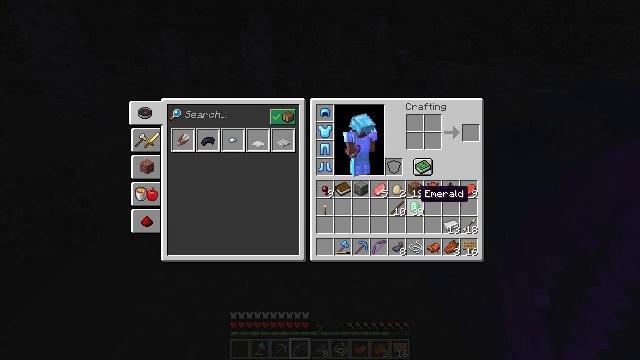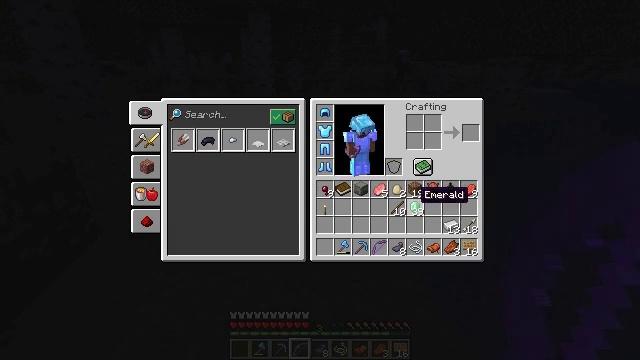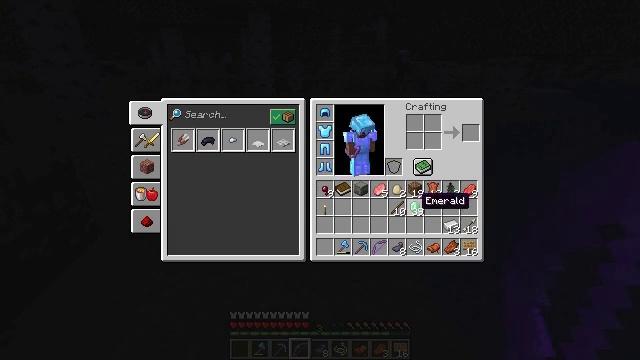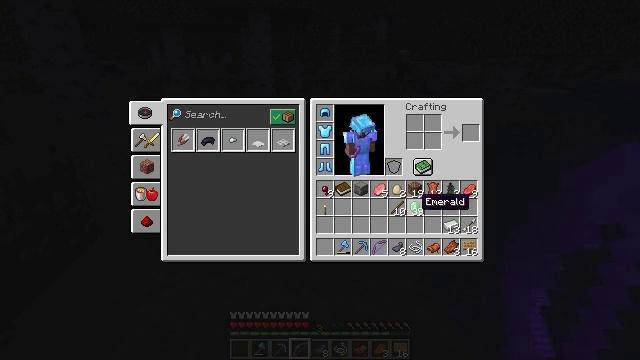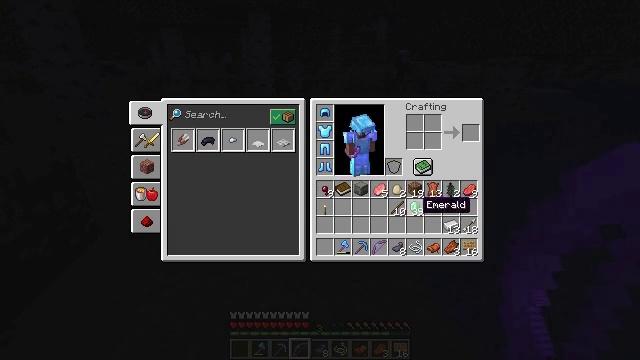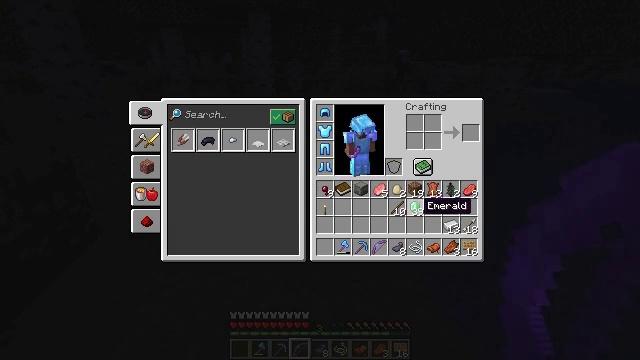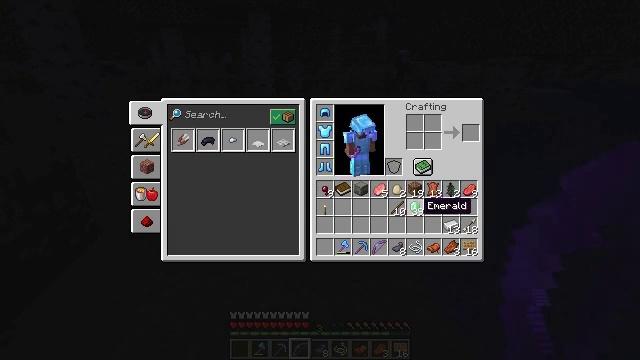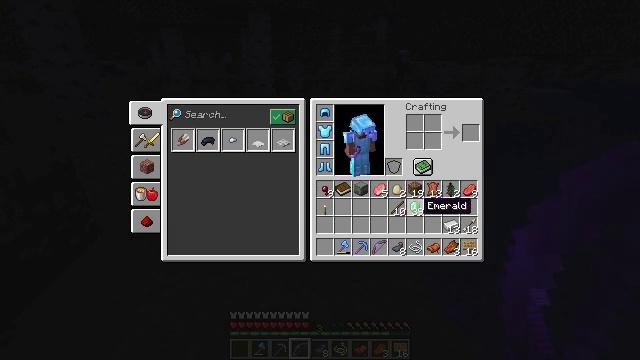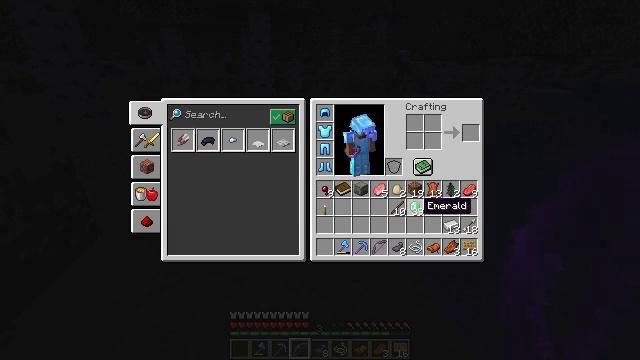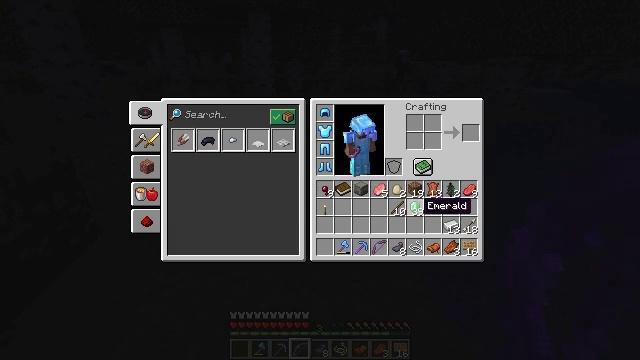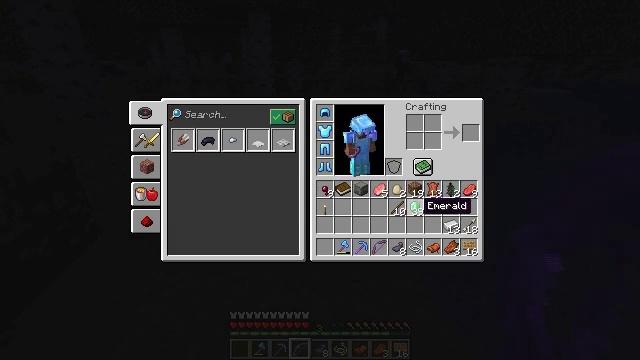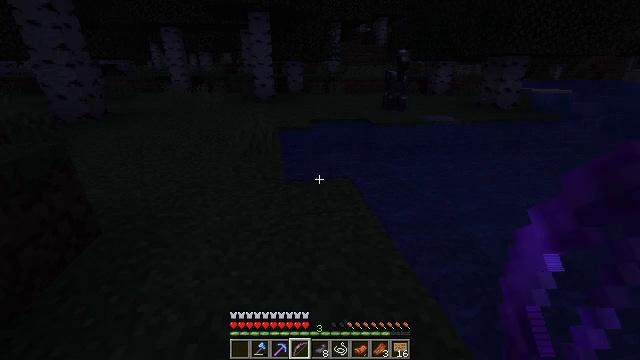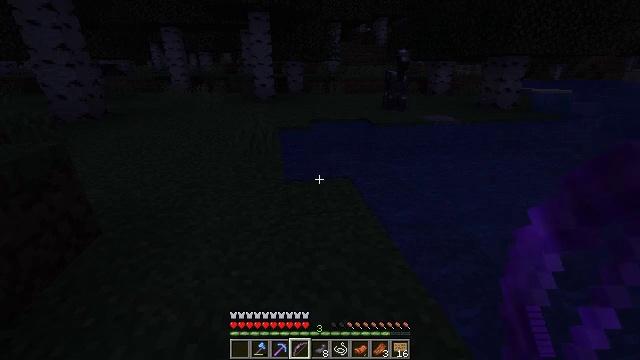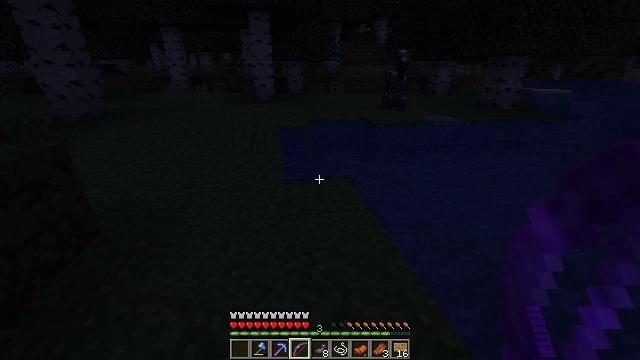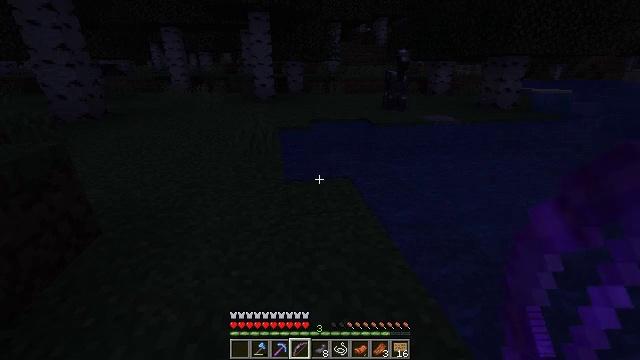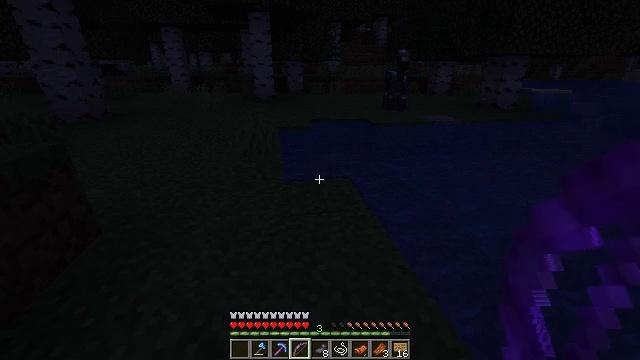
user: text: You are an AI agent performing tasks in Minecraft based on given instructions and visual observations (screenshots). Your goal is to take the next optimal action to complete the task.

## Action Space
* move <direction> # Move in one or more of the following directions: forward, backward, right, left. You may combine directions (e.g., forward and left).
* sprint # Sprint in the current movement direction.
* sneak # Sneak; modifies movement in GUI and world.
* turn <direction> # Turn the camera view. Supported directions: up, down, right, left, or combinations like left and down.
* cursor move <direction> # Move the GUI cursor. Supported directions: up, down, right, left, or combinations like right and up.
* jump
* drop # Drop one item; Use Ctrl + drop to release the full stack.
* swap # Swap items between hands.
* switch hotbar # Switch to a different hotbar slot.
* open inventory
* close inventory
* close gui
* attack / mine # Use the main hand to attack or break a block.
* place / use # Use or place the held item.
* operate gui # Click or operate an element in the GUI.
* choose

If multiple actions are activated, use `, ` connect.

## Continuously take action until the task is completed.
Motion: motion action
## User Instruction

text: Remove a diamond sword from the inventory.
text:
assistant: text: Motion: no_op
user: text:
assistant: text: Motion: no_op
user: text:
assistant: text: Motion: no_op
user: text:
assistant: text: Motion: no_op
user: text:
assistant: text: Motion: no_op
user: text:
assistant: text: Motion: no_op
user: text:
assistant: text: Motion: no_op
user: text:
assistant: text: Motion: no_op
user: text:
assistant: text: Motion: no_op
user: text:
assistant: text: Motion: no_op
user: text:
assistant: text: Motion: close inventory
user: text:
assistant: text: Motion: close inventory
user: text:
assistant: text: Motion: close inventory
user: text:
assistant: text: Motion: no_op
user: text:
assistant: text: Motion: move forward
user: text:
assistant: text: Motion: move forward
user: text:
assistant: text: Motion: move forward, sprint
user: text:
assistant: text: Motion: move forward, sprint
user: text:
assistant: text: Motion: move forward, sprint, turn left
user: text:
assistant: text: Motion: move forward, sprint, turn left and up
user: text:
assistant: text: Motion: move forward, sprint, turn left and up
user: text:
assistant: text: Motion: move forward, sprint
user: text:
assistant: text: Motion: move forward, sprint
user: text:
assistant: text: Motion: move forward, sprint
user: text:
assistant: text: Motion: move forward, sprint
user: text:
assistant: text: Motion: move forward, sprint, jump
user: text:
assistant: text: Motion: move forward, sprint, jump
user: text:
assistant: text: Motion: move forward, sprint, jump
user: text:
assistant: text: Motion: move forward, sprint, turn right and down, jump
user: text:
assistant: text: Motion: move forward, sprint, turn right and down, jump